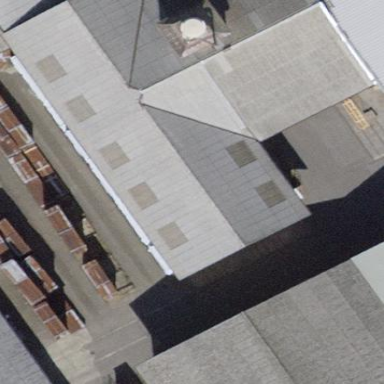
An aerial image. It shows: Industrial building.